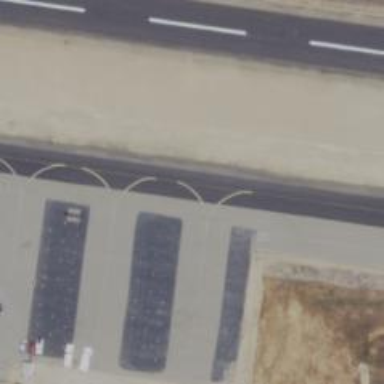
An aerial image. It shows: View of taxiway at the airport.